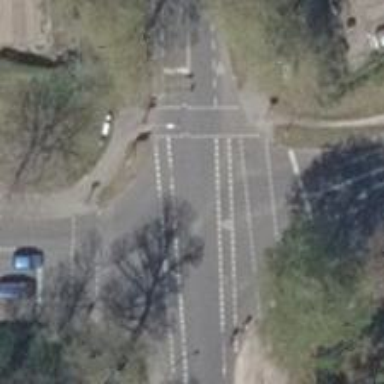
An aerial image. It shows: Road with traffic signals.